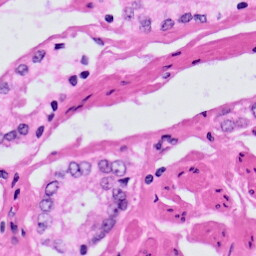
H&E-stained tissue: Prostate